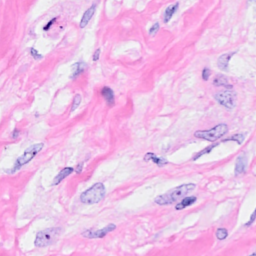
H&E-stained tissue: Breast